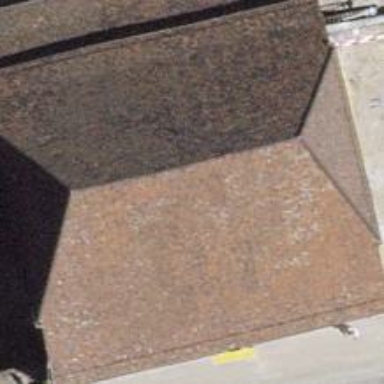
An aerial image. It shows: Barn.